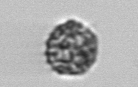
Label: coccolithophorid